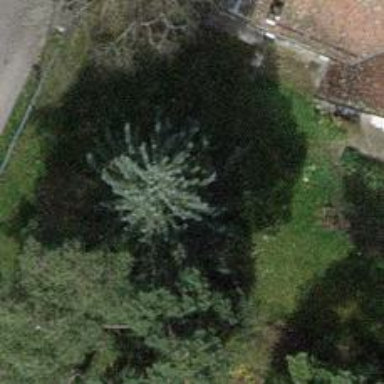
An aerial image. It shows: Evergreen needle-leaved tree.